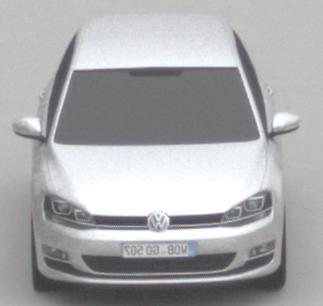
Make: VW
Model: Golf 1.2 TSI BMT
Detailed model: Golf (VII)
Model produced from: 2012/11
Model produced until: 2014/05
Doors: 3
Color: white
Road condition: dry road
Daytime: midday
Contrast: low contrast